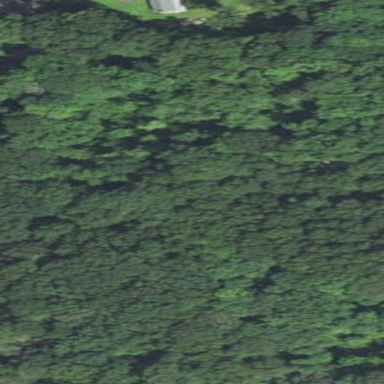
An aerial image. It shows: Existing preserved open space in the woodland.